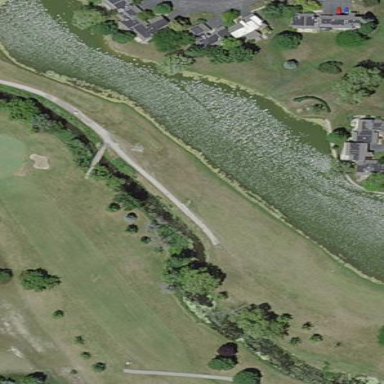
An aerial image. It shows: Golf fairway surrounded by grass.